九年级 · 组合几何学
如图, $\triangle A B C$ 中, $\angle C=90^{\circ}, A C=15, B C=20$. 点 $D$ 从点 $\mathrm{A}$ 出发沿折线 $A-C-B$ 运动到点 $B$ 停止, 过点 $D$ 作 $D E \perp A B$, 垂足为 $E$. 设点 $D$ 运动的路径长为 $x, \triangle B D E$ 的面积为 $y$,若 $y$ 与 $x$ 的对应关系如图所示, 则 $a-b$ 的值为 ( )

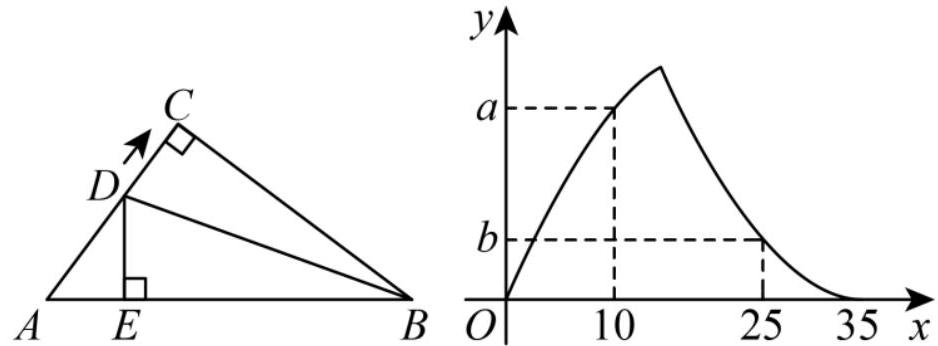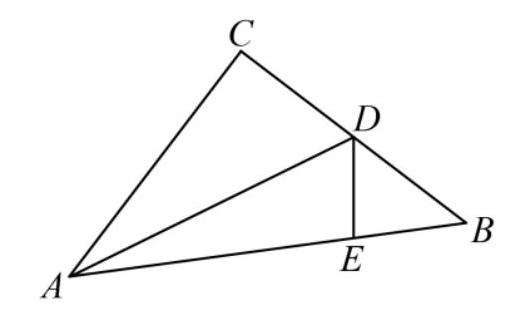
A. 54
B. 52
C. 50
D. 48

(第 3 题)

答案: B
解析: 根据点 $D$ 运动的路径长为 $x$, 在图中表示出来, 设 $A E=z, B E=25-z$, 在直角三角形中, 找到等量关系, 求出未知数的值, 得到 $\triangle B D E$ 的值.

【详解】解：当 $x=10$ 时, 由题意可知,

$A D=10, C D=5$,

在 Rt $\triangle C D B$ 中，由勾股定理得 $B D^{2}=C D^{2}+B C^{2}=5^{2}+20^{2}=425$,

设 $A E=z, B E=25-z$ ，

$\therefore B E^{2}=(z-25)^{2}=z^{2}-50 z+625$,

在 Rt $\triangle A D E$ 中, 由勾股定理得 $D E^{2}=A D^{2}-A E^{2}=100-z^{2}$,

在 Rt $\triangle D E B$ 中, 由勾股定理得 $B D^{2}=D E^{2}+B E^{2}$,

即 $425=100-z^{2}+z^{2}-50 z+625$,

解得 $z=6$,
$\therefore D E=6, B E=19$,

$\therefore a=S_{\triangle B D E}=\frac{1}{2} \times 19 \times 8=76$,

当 $x=25$ 时, 由题意可知, $C D=B D=10$,

设 $B E=q, A E=25-q$ ，

$A E^{2}=(25-q)^{2}=625-50 q+q^{2}$,

在 Rt $\triangle C D A$ 中, 由勾股定理得 $A D^{2}=A C^{2}+C D^{2}=15^{2}+10^{2}=325$,

在 Rt $\triangle B D E$ 中由勾股定理得 $D B^{2}=B D^{2}-B E^{2}=100-q^{2}$,

Rt $\triangle D E A$ 中, 由勾股定理得 $A D^{2}=D E^{2}+A E^{2}$,

即 $325=100-q^{2}+625-50 q+q^{2}$,

解得 $q=8$,

$\therefore D E=6$,

$\therefore b=S_{\triangle B D E}=\frac{1}{2} \times 6 \times 8=24$,

$\therefore a-b=76-24=52$.

故选: B.

【点睛】本题主要考查勾股定理, 根据勾股定理列出等式是解题的关键, 运用了数形结合的思想解题.